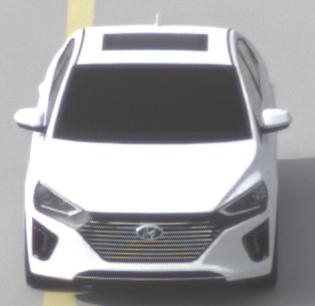
Make: Hyundai
Model: IONIQ Hybrid
Detailed model: IONIQ (AE) Hybrid
Model produced from: 2016/10
Model produced until: 2018/08
Doors: 5
Color: white
Road condition: dry road
Daytime: morning or afternoon
Contrast: low contrast